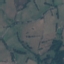
Land use / land cover: Pasture